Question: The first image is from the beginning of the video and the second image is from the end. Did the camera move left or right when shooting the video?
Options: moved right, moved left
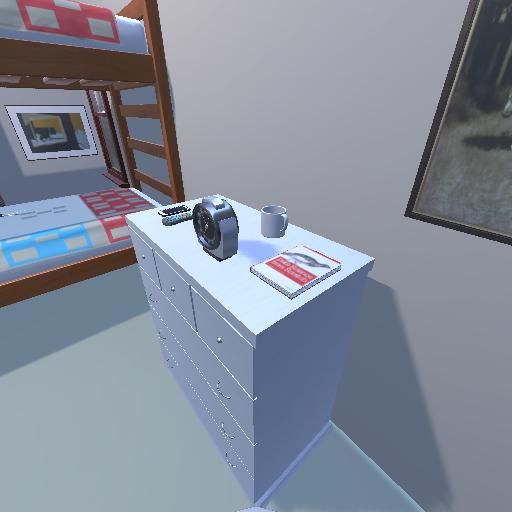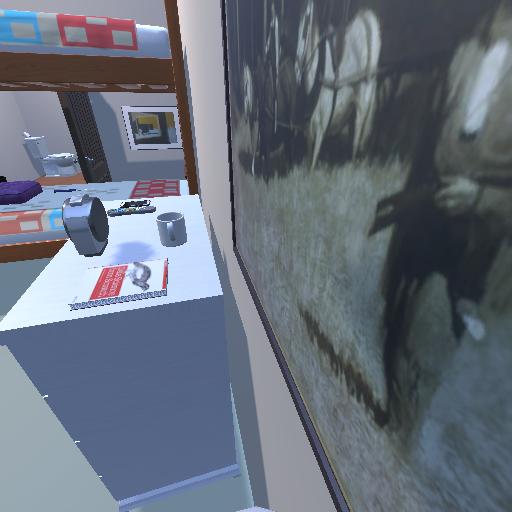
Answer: moved right